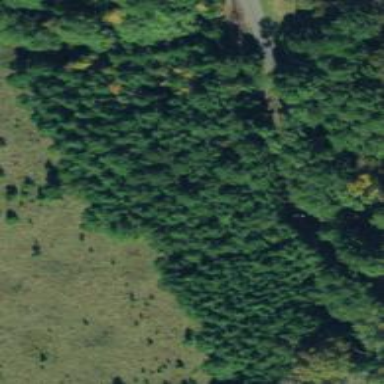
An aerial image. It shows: Evergreen forest with needle-leaved trees.